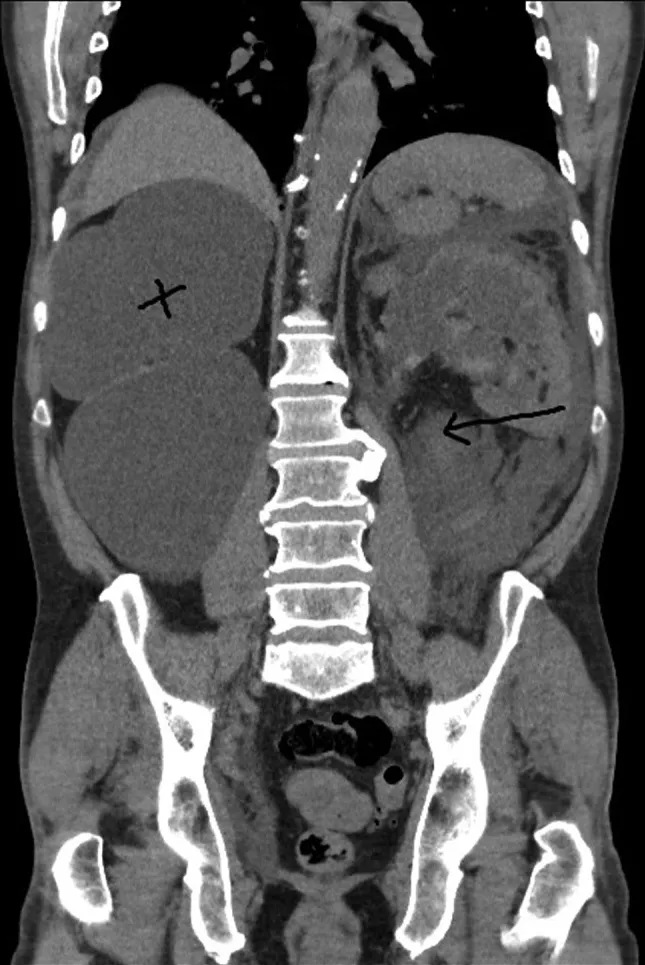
Coronal section of CT showing right nonfunctioning kidney (cross) with left retroperitoneal collection (arrow).
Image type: radiology (ct)